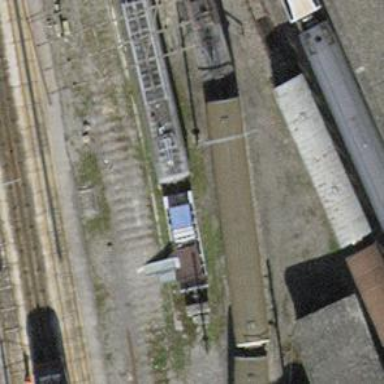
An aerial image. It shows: Narrow-gauge railway siding with electrified contact line. The siding has one track.